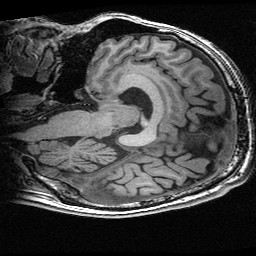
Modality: T1w
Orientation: sagittal
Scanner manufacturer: ge
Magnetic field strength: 3 T
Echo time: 0.00318 s